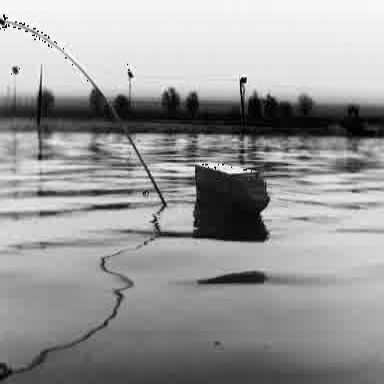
There is a fishing_boat in the infrared image.